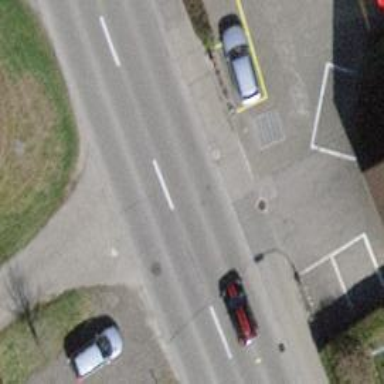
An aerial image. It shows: Asphalt road with primary designation. There is sidewalk on the left side.